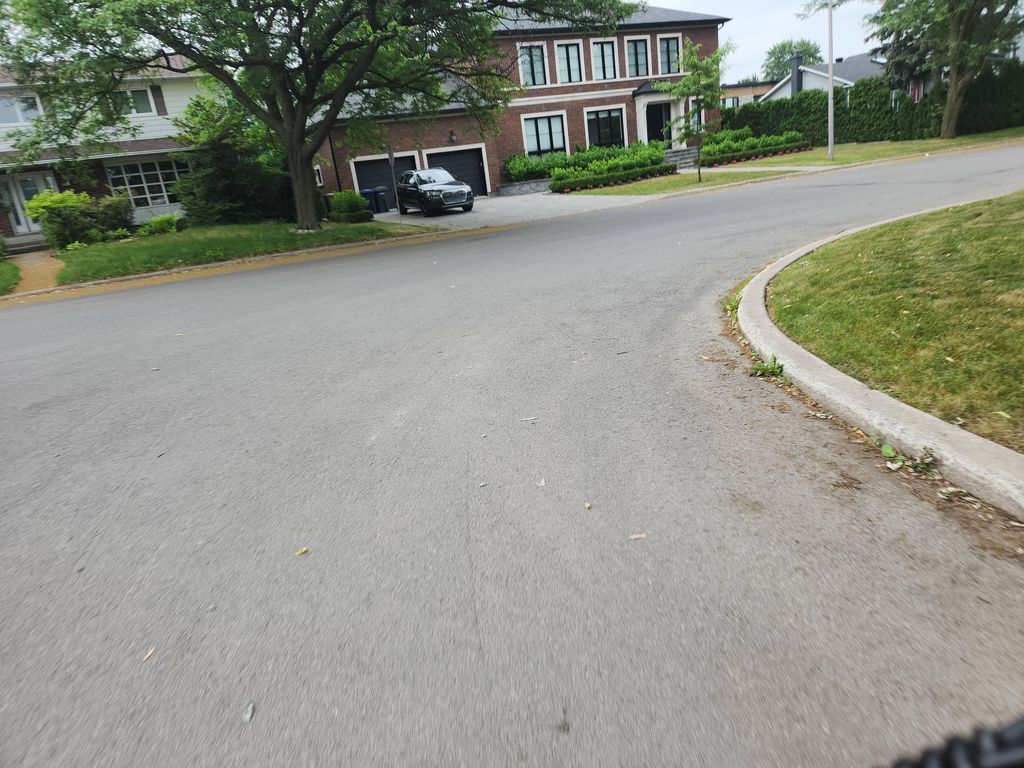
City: montreal